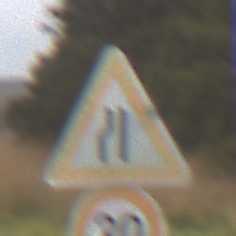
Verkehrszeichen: EinseitigVerengteFahrbahnLinks
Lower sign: Geschwindigkeit30
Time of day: MorningAfternoon
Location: Outdoor (Nature)
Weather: Overcast
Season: NotSpecified
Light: Natural